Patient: sex F, age 70
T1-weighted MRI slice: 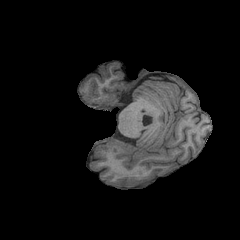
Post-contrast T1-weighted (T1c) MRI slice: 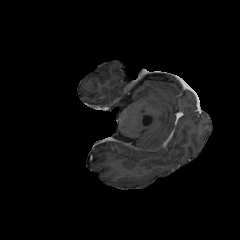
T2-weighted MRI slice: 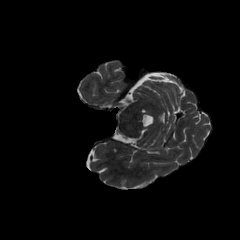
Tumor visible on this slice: no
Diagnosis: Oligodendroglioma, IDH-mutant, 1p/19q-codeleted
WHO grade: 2